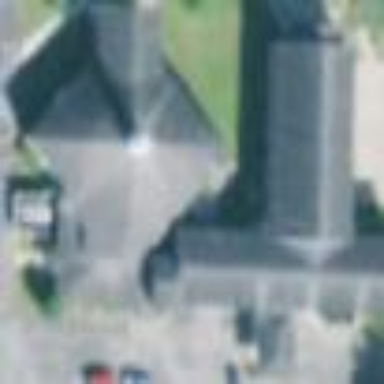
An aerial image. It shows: Building that is place of worship.